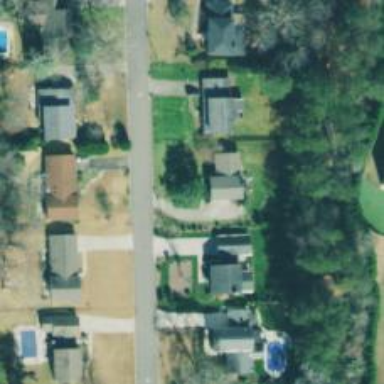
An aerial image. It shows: Neighborhood.